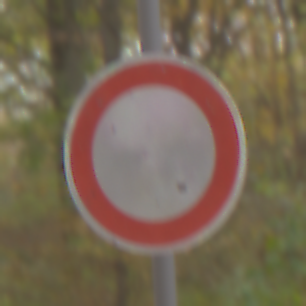
Verkehrszeichen: VerbotFahrzeugeAllerArt
Umgebung: Outdoor, Nature
Tageszeit: Midday
Wetter: Overcast
Licht: Natural
Jahreszeit: NotSpecified
Kontrast: LowContrast